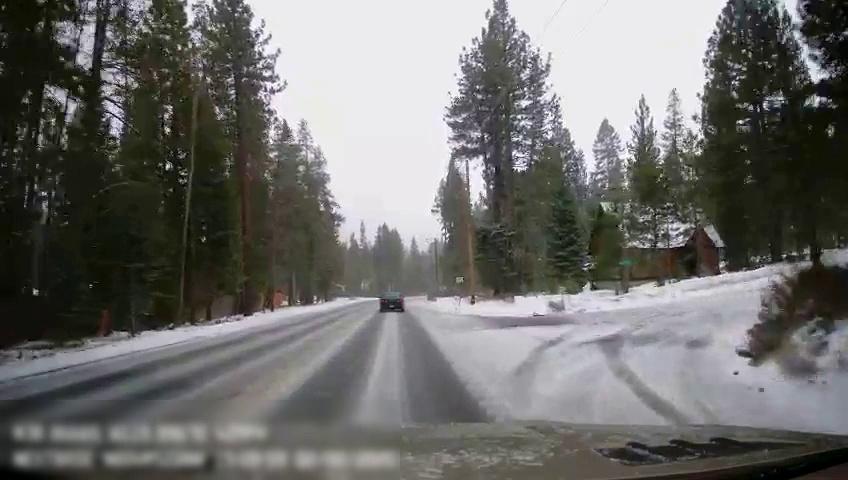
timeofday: Day
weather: Snowy
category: Drivable Space
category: Vehicles | Car